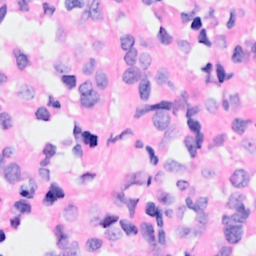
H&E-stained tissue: Breast